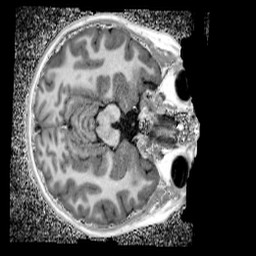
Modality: UNIT1_denoised
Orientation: axial
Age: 11
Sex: female
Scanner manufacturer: siemens
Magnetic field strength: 3 T
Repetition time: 4 s
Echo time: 0.00299 s